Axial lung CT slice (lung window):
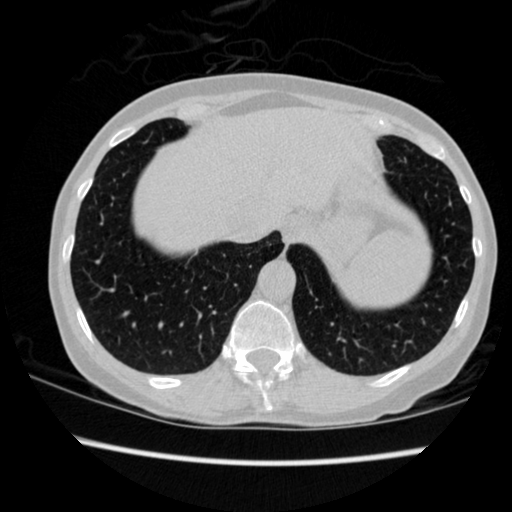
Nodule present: no